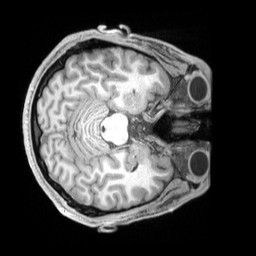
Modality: T1w
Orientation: axial
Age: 24
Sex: male
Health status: ill
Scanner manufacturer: siemens
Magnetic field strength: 3 T
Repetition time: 2.2 s
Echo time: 0.00218 s